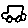
Label: car